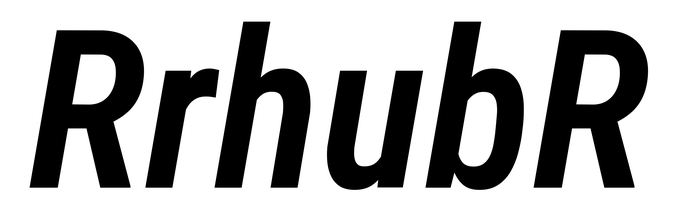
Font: Roboto-Italic_Condensed_SemiBold_Italic